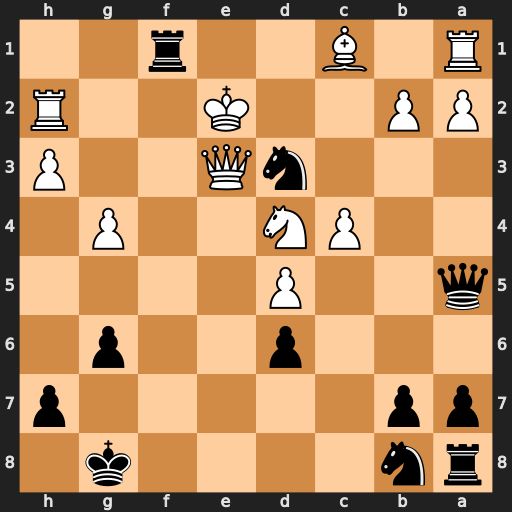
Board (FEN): rn4k1/pp5p/3p2p1/q2P4/2PN2P1/3nQ2P/PP2K2R/R1B2r2
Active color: b
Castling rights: -
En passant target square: -
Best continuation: Re1+ Kxd3 Rxe3+